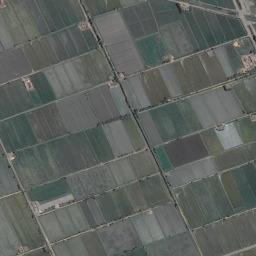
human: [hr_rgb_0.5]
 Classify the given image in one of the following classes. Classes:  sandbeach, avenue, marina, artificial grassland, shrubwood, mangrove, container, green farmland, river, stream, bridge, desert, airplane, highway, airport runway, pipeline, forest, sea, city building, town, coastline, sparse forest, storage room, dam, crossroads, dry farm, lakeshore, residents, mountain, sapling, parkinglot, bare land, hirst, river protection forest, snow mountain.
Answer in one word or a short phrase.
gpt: green farmland